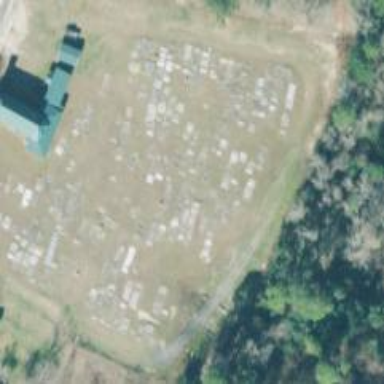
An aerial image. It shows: Grave yard.